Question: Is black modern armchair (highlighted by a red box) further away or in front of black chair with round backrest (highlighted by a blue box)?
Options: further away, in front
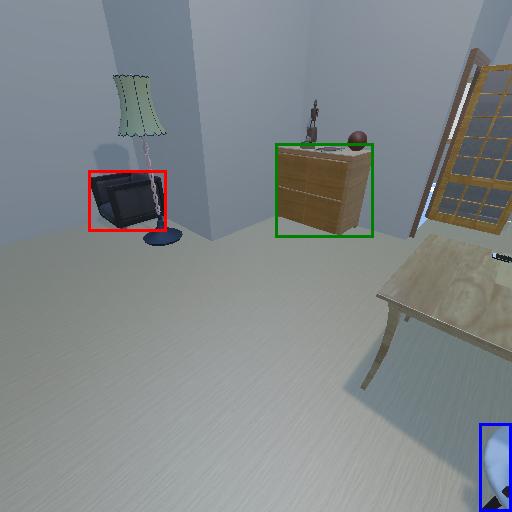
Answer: further away